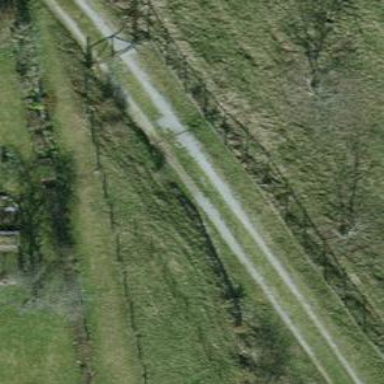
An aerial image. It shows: Track with compacted grade3 surface.